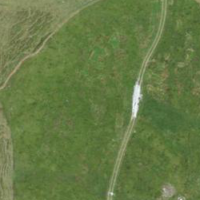
EUNIS habitat code: 31
Species observed at this site:
Corvus corone
Pyrrhula pyrrhula
Turdus pilaris
Lyrurus tetrix
Regulus regulus
Garrulus glandarius
Fringilla coelebs
Buteo buteo
Spinus spinus